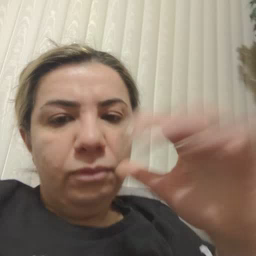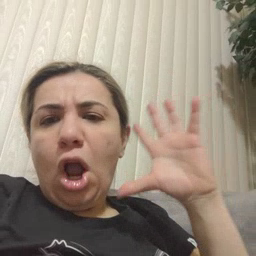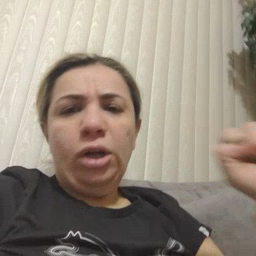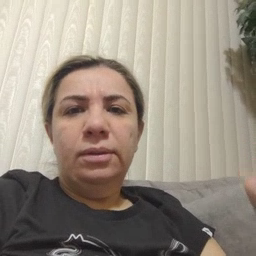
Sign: loud